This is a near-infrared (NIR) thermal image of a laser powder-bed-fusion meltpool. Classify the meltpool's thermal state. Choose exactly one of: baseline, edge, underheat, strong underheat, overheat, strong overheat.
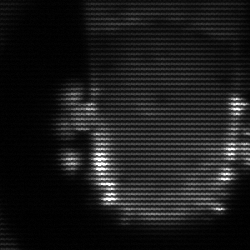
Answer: baseline